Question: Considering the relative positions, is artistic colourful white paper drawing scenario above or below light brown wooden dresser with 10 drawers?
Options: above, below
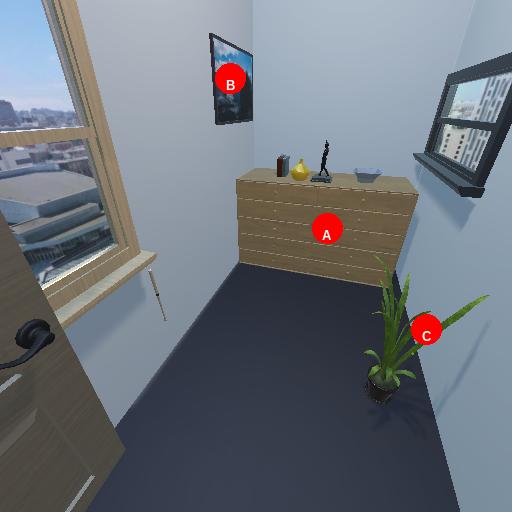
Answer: above